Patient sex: M
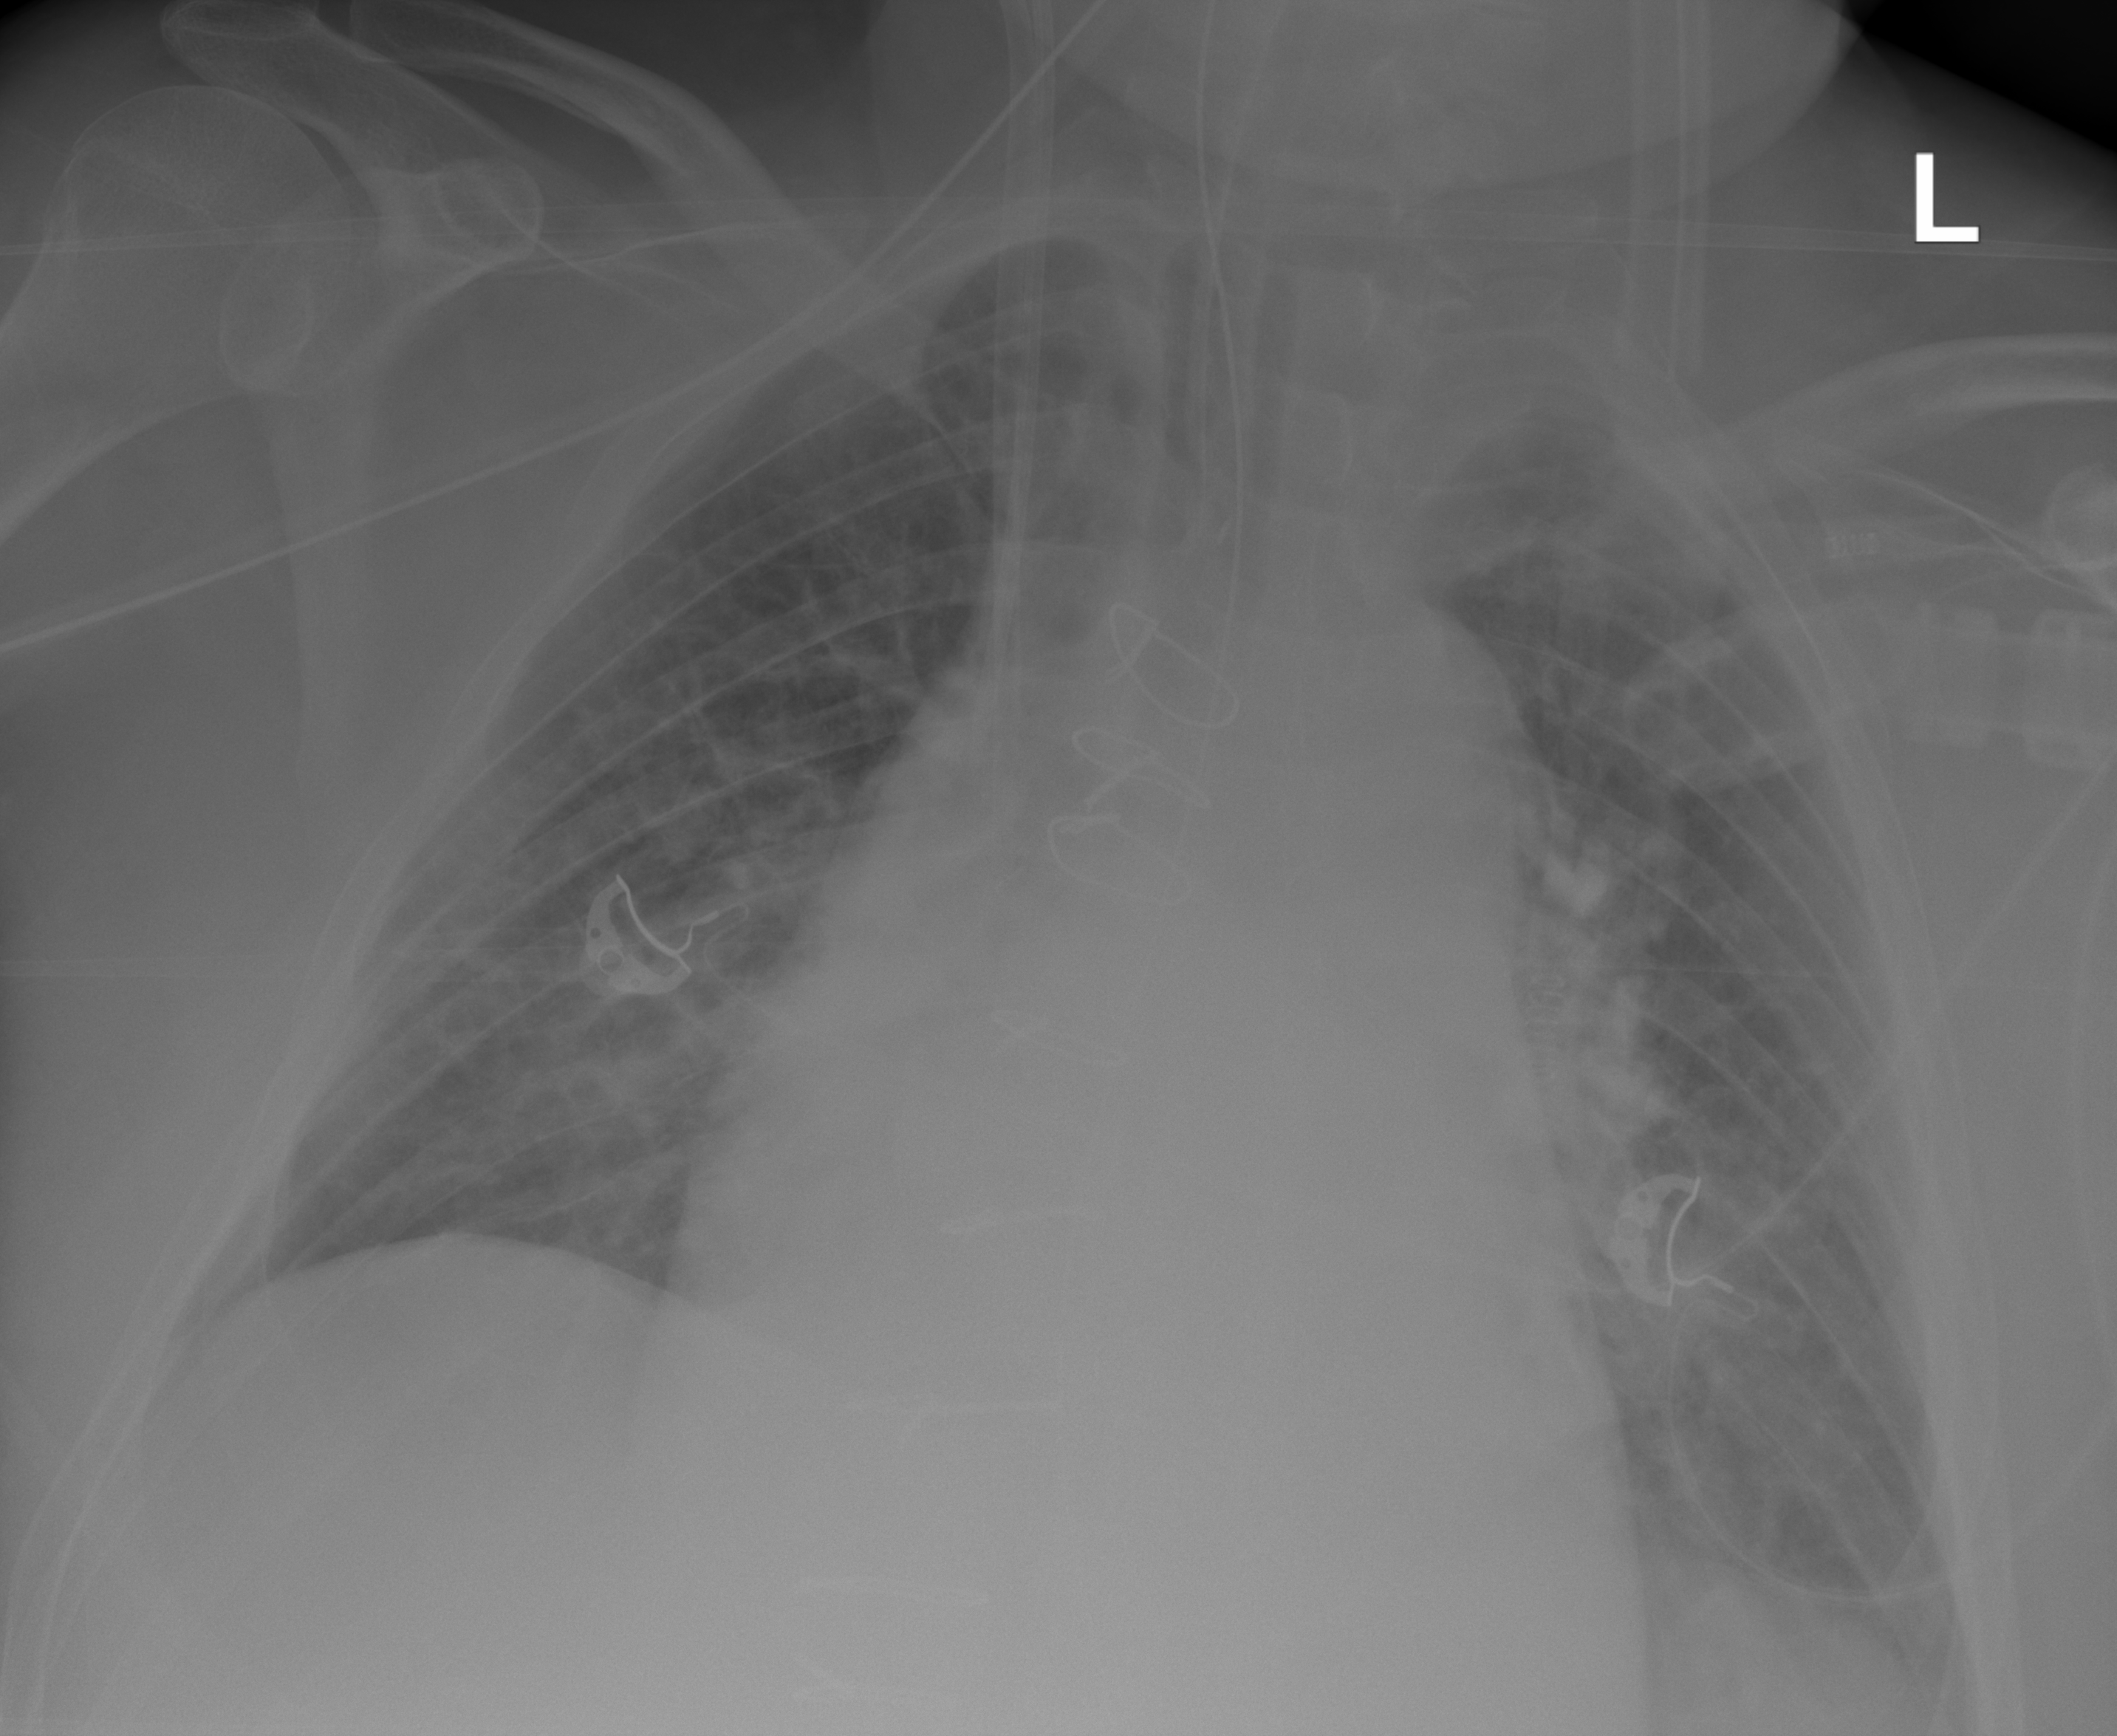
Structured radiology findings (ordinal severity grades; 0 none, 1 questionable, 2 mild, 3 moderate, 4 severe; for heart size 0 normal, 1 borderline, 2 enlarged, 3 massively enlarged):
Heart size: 2
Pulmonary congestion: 2
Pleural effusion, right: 2
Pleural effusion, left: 2
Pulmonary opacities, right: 0
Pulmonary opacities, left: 2
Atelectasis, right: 0
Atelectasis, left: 0